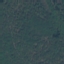
Land use / land cover: Forest